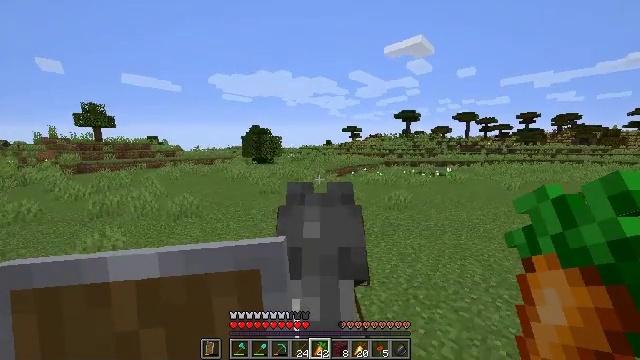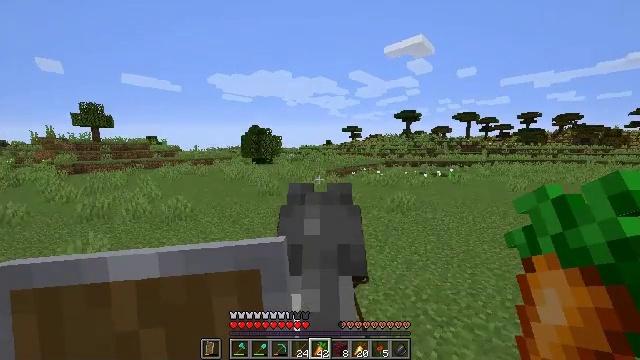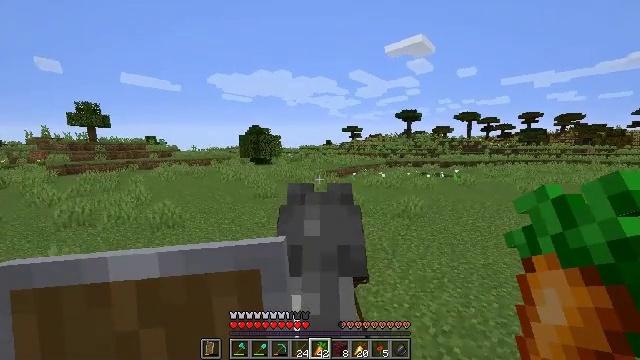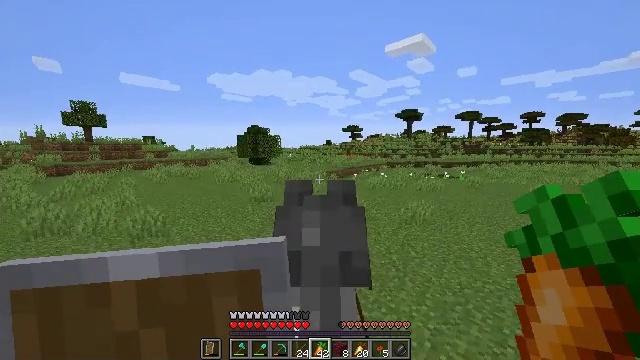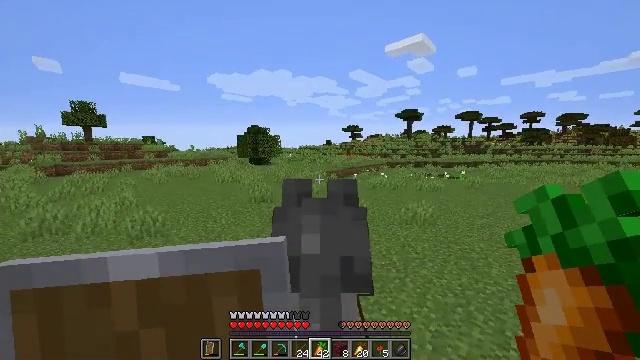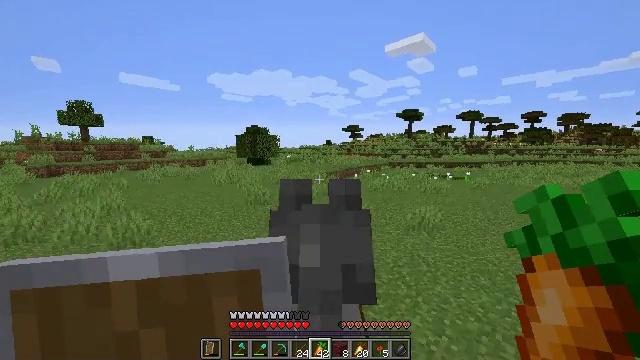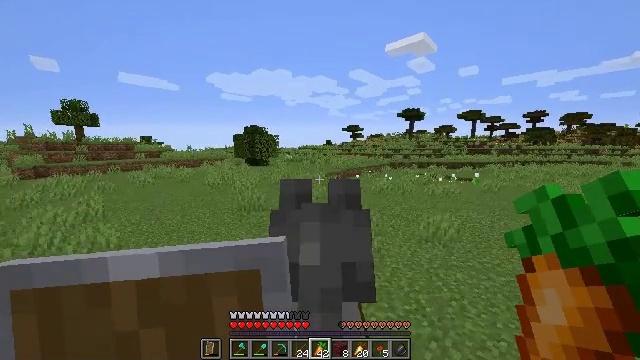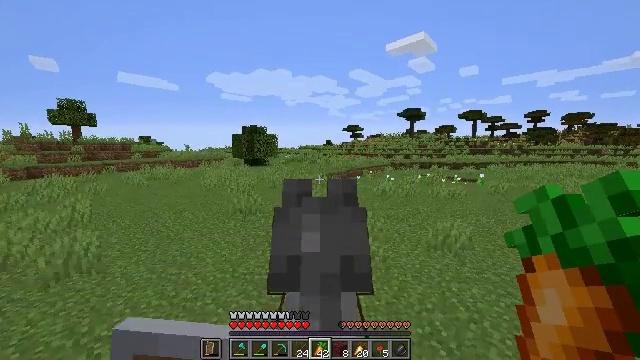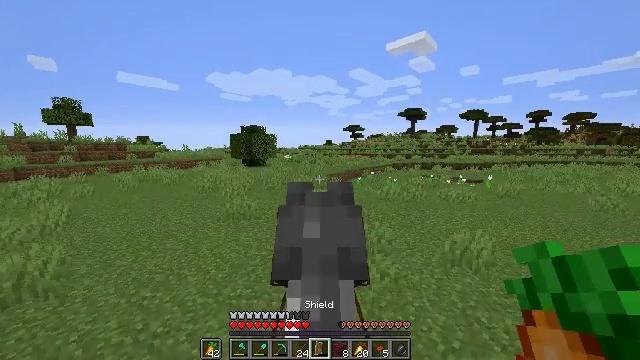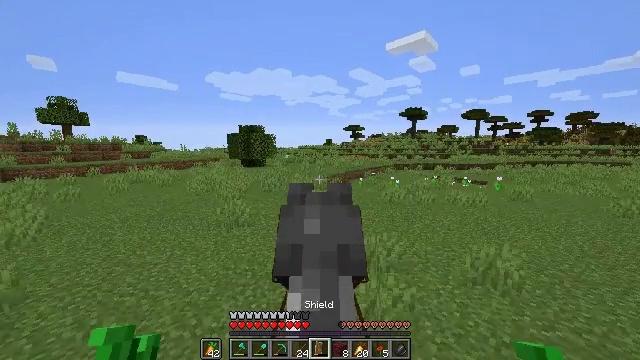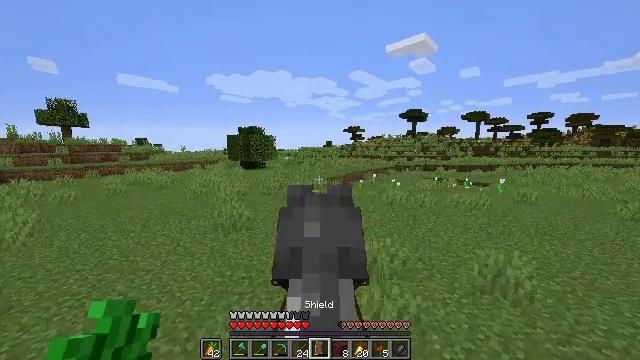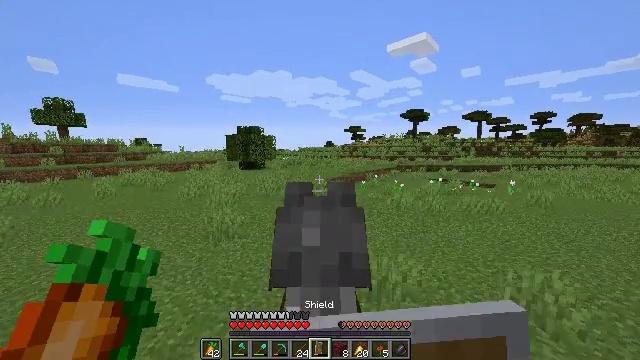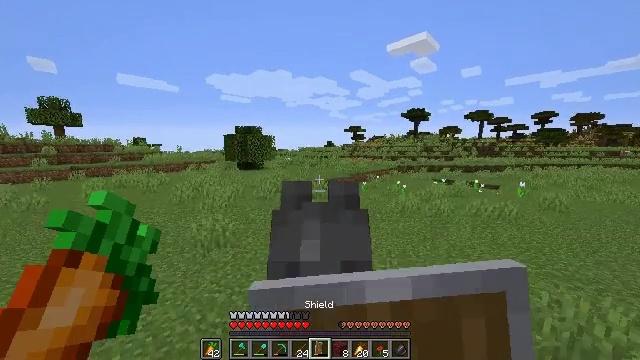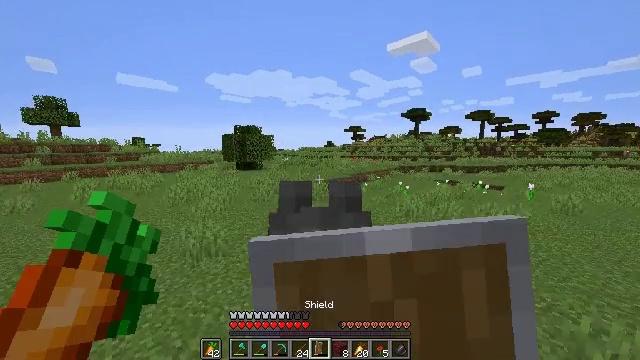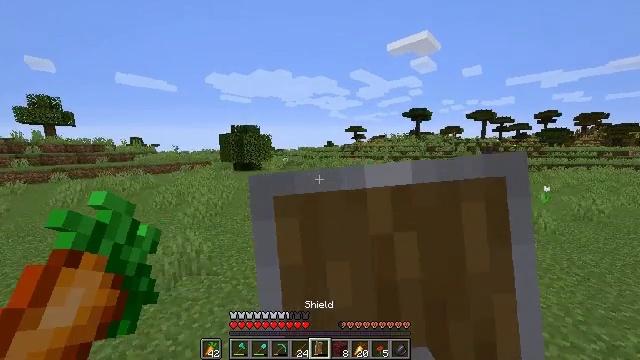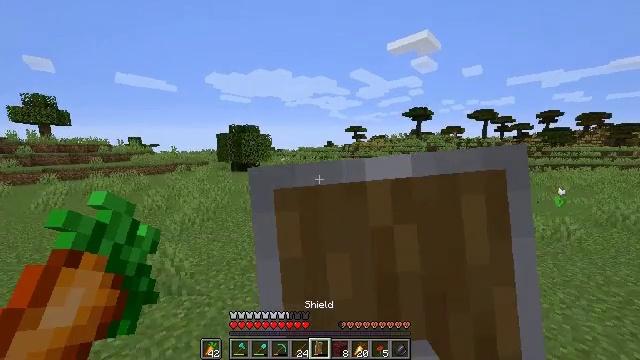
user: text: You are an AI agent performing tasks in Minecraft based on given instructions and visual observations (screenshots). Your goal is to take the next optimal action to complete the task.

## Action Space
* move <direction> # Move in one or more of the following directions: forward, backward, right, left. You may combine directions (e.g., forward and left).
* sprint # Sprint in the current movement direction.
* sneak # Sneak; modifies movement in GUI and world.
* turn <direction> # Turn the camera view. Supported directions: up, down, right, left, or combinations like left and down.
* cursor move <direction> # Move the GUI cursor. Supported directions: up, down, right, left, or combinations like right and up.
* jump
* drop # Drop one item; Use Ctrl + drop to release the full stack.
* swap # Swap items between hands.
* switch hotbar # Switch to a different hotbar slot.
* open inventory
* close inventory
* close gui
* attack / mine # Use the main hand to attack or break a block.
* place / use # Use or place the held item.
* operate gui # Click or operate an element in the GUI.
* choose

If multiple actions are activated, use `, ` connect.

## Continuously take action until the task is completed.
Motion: motion action
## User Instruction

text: Retrieve the brewing stand by breaking it.
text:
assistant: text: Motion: move forward, sprint
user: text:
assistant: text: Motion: move forward, sprint
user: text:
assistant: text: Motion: move forward, sprint
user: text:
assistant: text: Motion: move forward, sprint
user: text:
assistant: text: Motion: move forward, sprint
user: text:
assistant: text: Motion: move forward, sprint
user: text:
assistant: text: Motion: move forward, sprint, use / place
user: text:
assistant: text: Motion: move forward, sprint, use / place
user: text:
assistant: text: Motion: move forward, sprint, use / place
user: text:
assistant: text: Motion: move forward, sprint, use / place
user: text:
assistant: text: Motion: move forward, sprint, use / place
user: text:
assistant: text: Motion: move forward, sprint, use / place
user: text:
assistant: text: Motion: move forward, sprint, use / place
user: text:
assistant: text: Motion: move forward, sprint, use / place
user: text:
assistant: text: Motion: move forward, sprint, use / place
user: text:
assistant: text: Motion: move forward, sprint, use / place
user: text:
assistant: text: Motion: move forward, sprint, use / place
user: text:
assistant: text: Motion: move forward, sprint, use / place
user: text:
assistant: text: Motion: move forward, sprint, use / place
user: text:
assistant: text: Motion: move forward, sprint, use / place
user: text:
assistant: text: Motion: move forward, sprint
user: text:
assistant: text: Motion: move forward, sprint, use / place
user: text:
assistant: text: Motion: move forward, sprint, use / place
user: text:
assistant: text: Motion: move forward, sprint, use / place
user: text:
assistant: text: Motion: move forward, sprint, use / place
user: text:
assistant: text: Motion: move forward, sprint
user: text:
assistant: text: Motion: move forward, sprint
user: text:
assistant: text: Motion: move forward, sprint
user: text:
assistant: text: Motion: move forward, sprint
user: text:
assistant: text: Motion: move forward, sprint